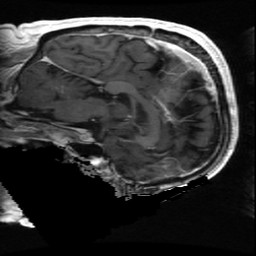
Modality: T1w
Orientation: sagittal
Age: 61
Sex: male
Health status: ill